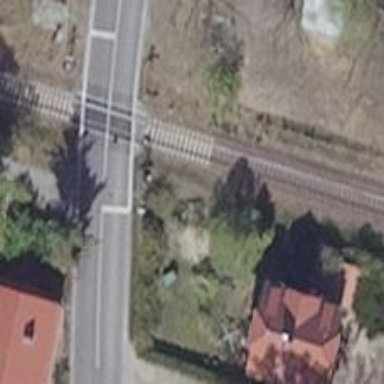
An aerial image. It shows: Single railway track with electrified contact line.